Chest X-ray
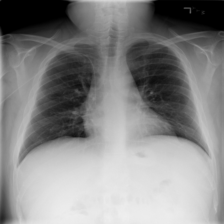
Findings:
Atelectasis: negative
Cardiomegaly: negative
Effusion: negative
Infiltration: negative
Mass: negative
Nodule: negative
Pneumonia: negative
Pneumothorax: negative
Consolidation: negative
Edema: negative
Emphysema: negative
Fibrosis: negative
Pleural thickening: negative
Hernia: negative